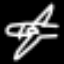
Label: airplane